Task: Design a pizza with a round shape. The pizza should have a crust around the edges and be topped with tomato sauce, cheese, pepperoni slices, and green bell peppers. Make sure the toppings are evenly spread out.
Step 501:
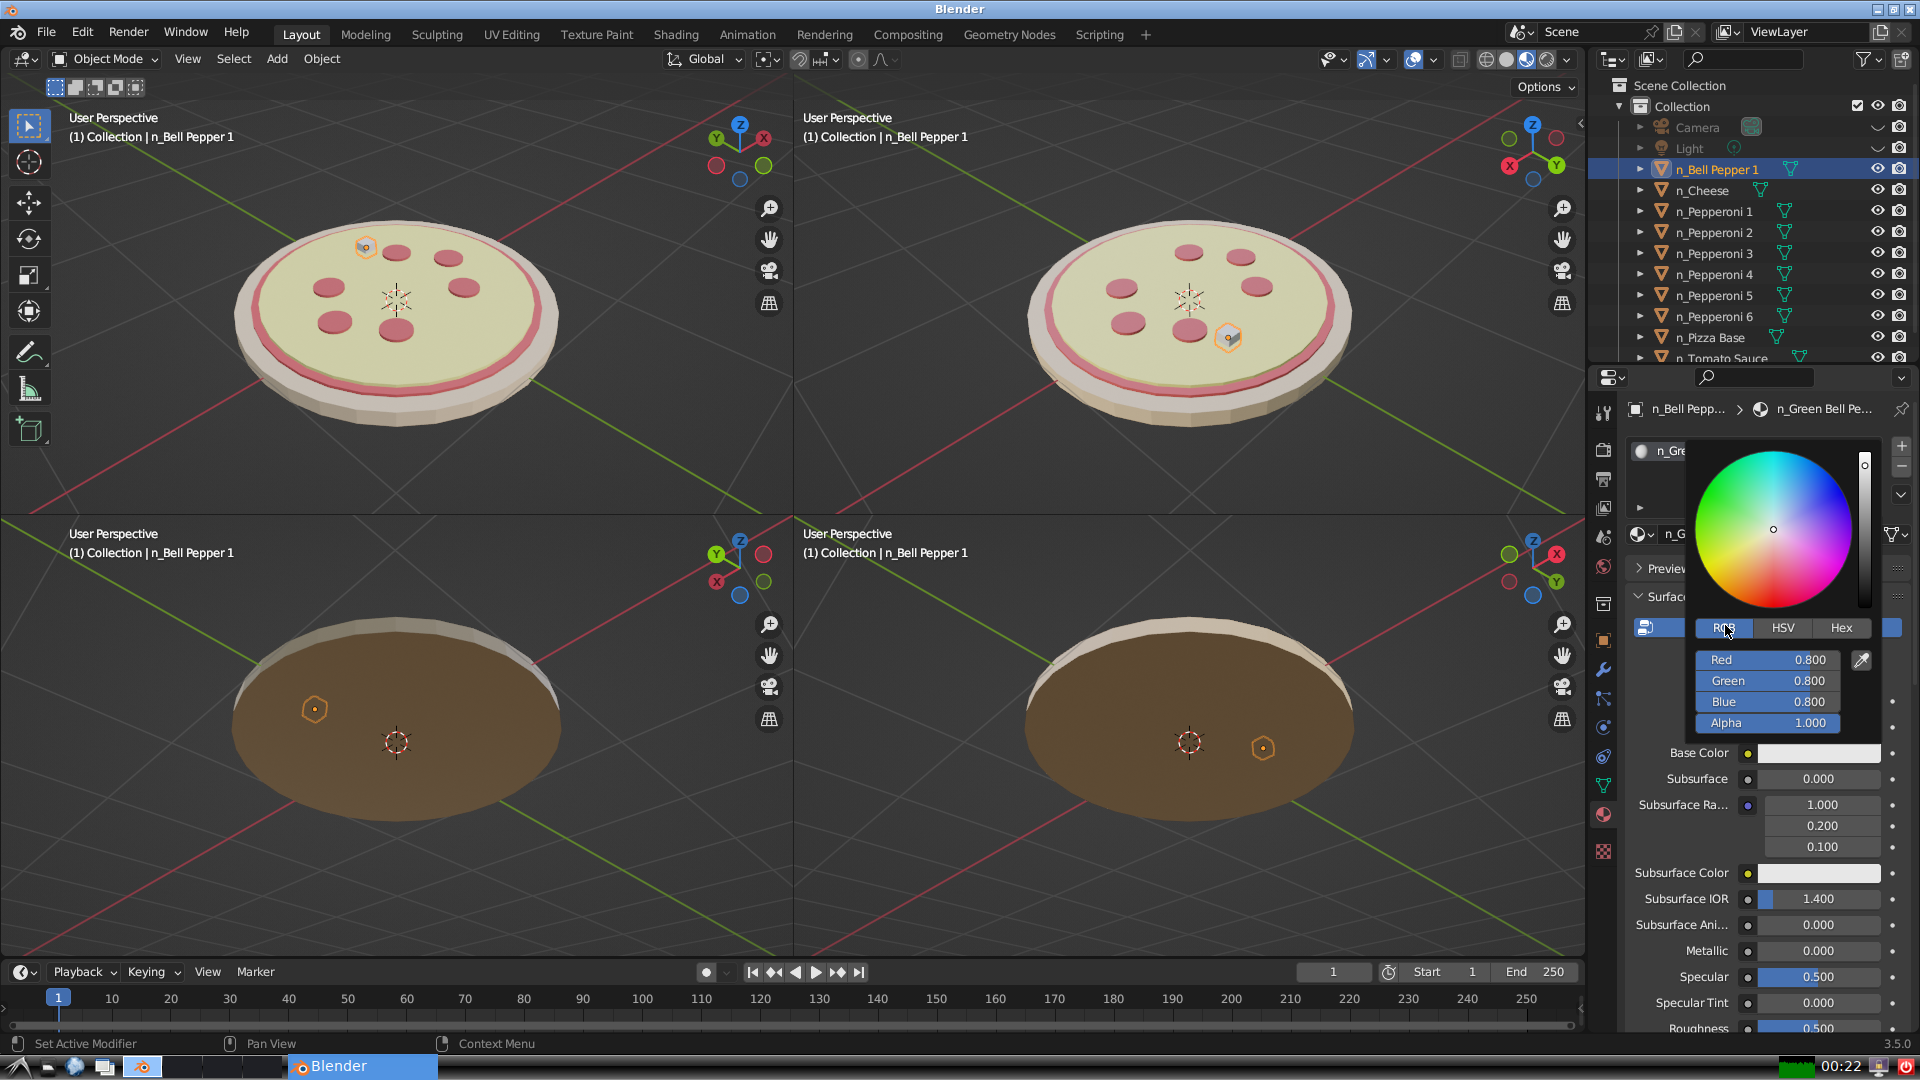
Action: click: no